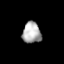
Tissue: lung
Cell type: Endothelial cells
Senescence score: 0.5652
Nuclear area (px): 388
Mean DAPI intensity: 171.546